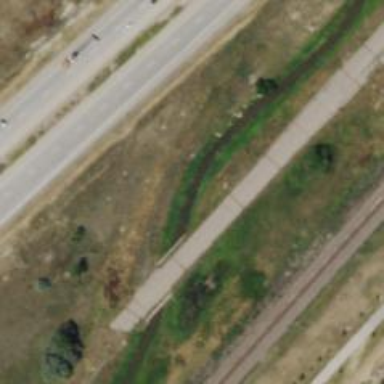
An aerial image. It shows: Unclassified road.